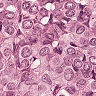
Metastatic tissue present: yes